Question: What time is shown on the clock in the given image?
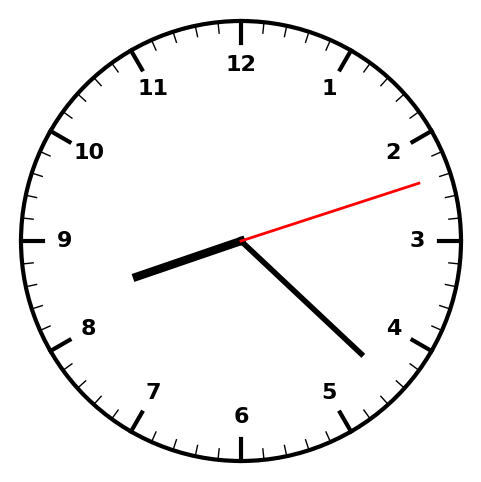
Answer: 08:22:12